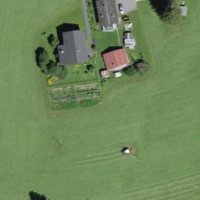
EUNIS habitat code: 55
Species observed at this site:
Astrantia major